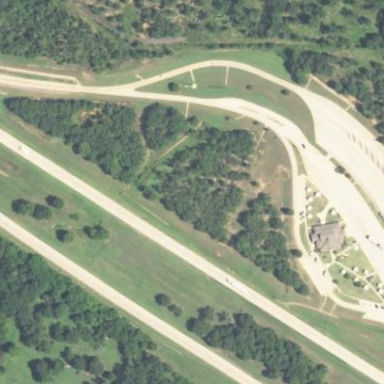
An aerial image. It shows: Rest area on the road.